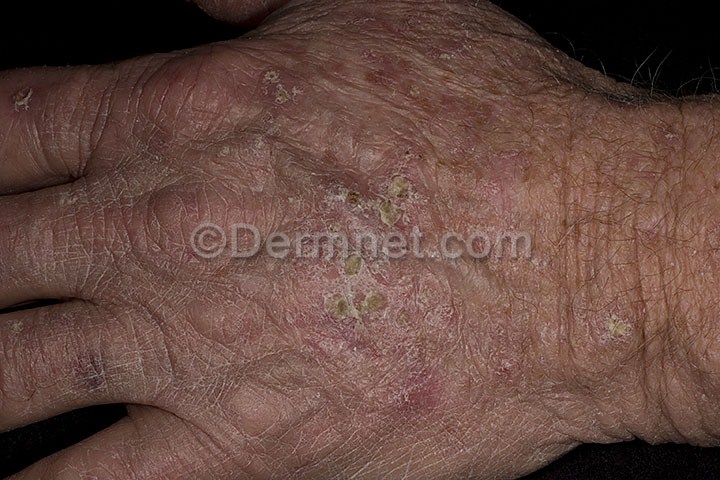
Disease: Actinic Keratosis Basal Cell Carcinoma and other Malignant Lesions